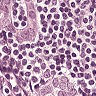
Metastatic tissue present: yes